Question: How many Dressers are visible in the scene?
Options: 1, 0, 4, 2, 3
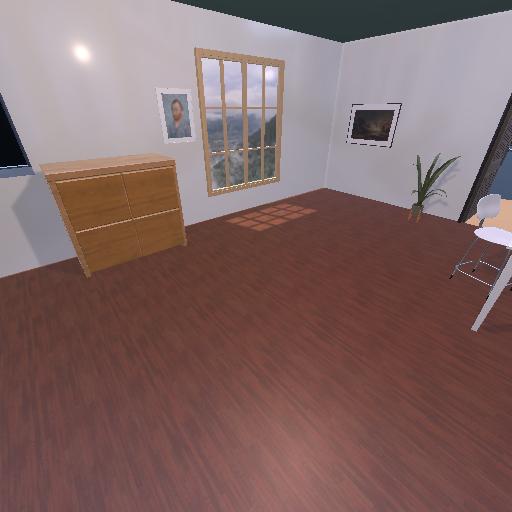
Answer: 1